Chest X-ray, PA view. Patient: 32 years old, sex M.
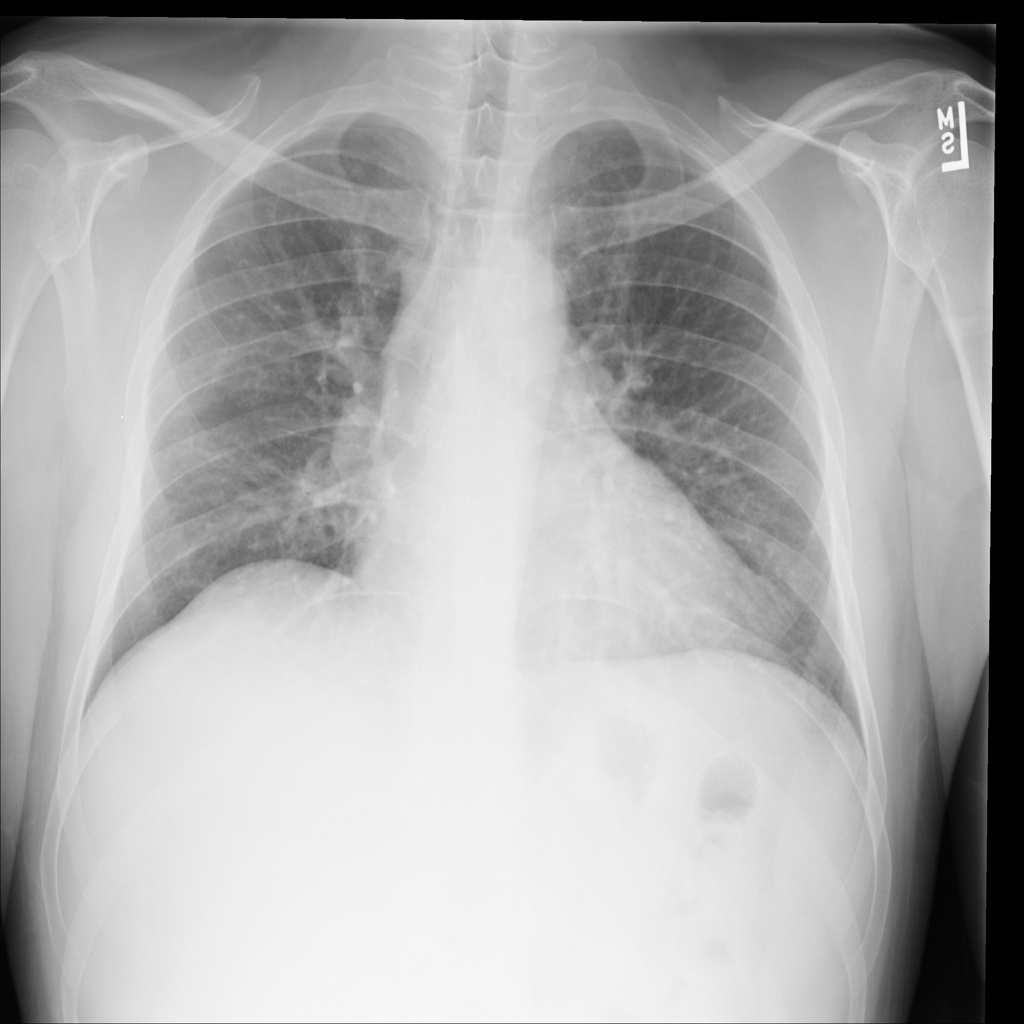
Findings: No Finding